Field crop: tomato
Growth stage: 1
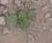
Species: solanum